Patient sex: M
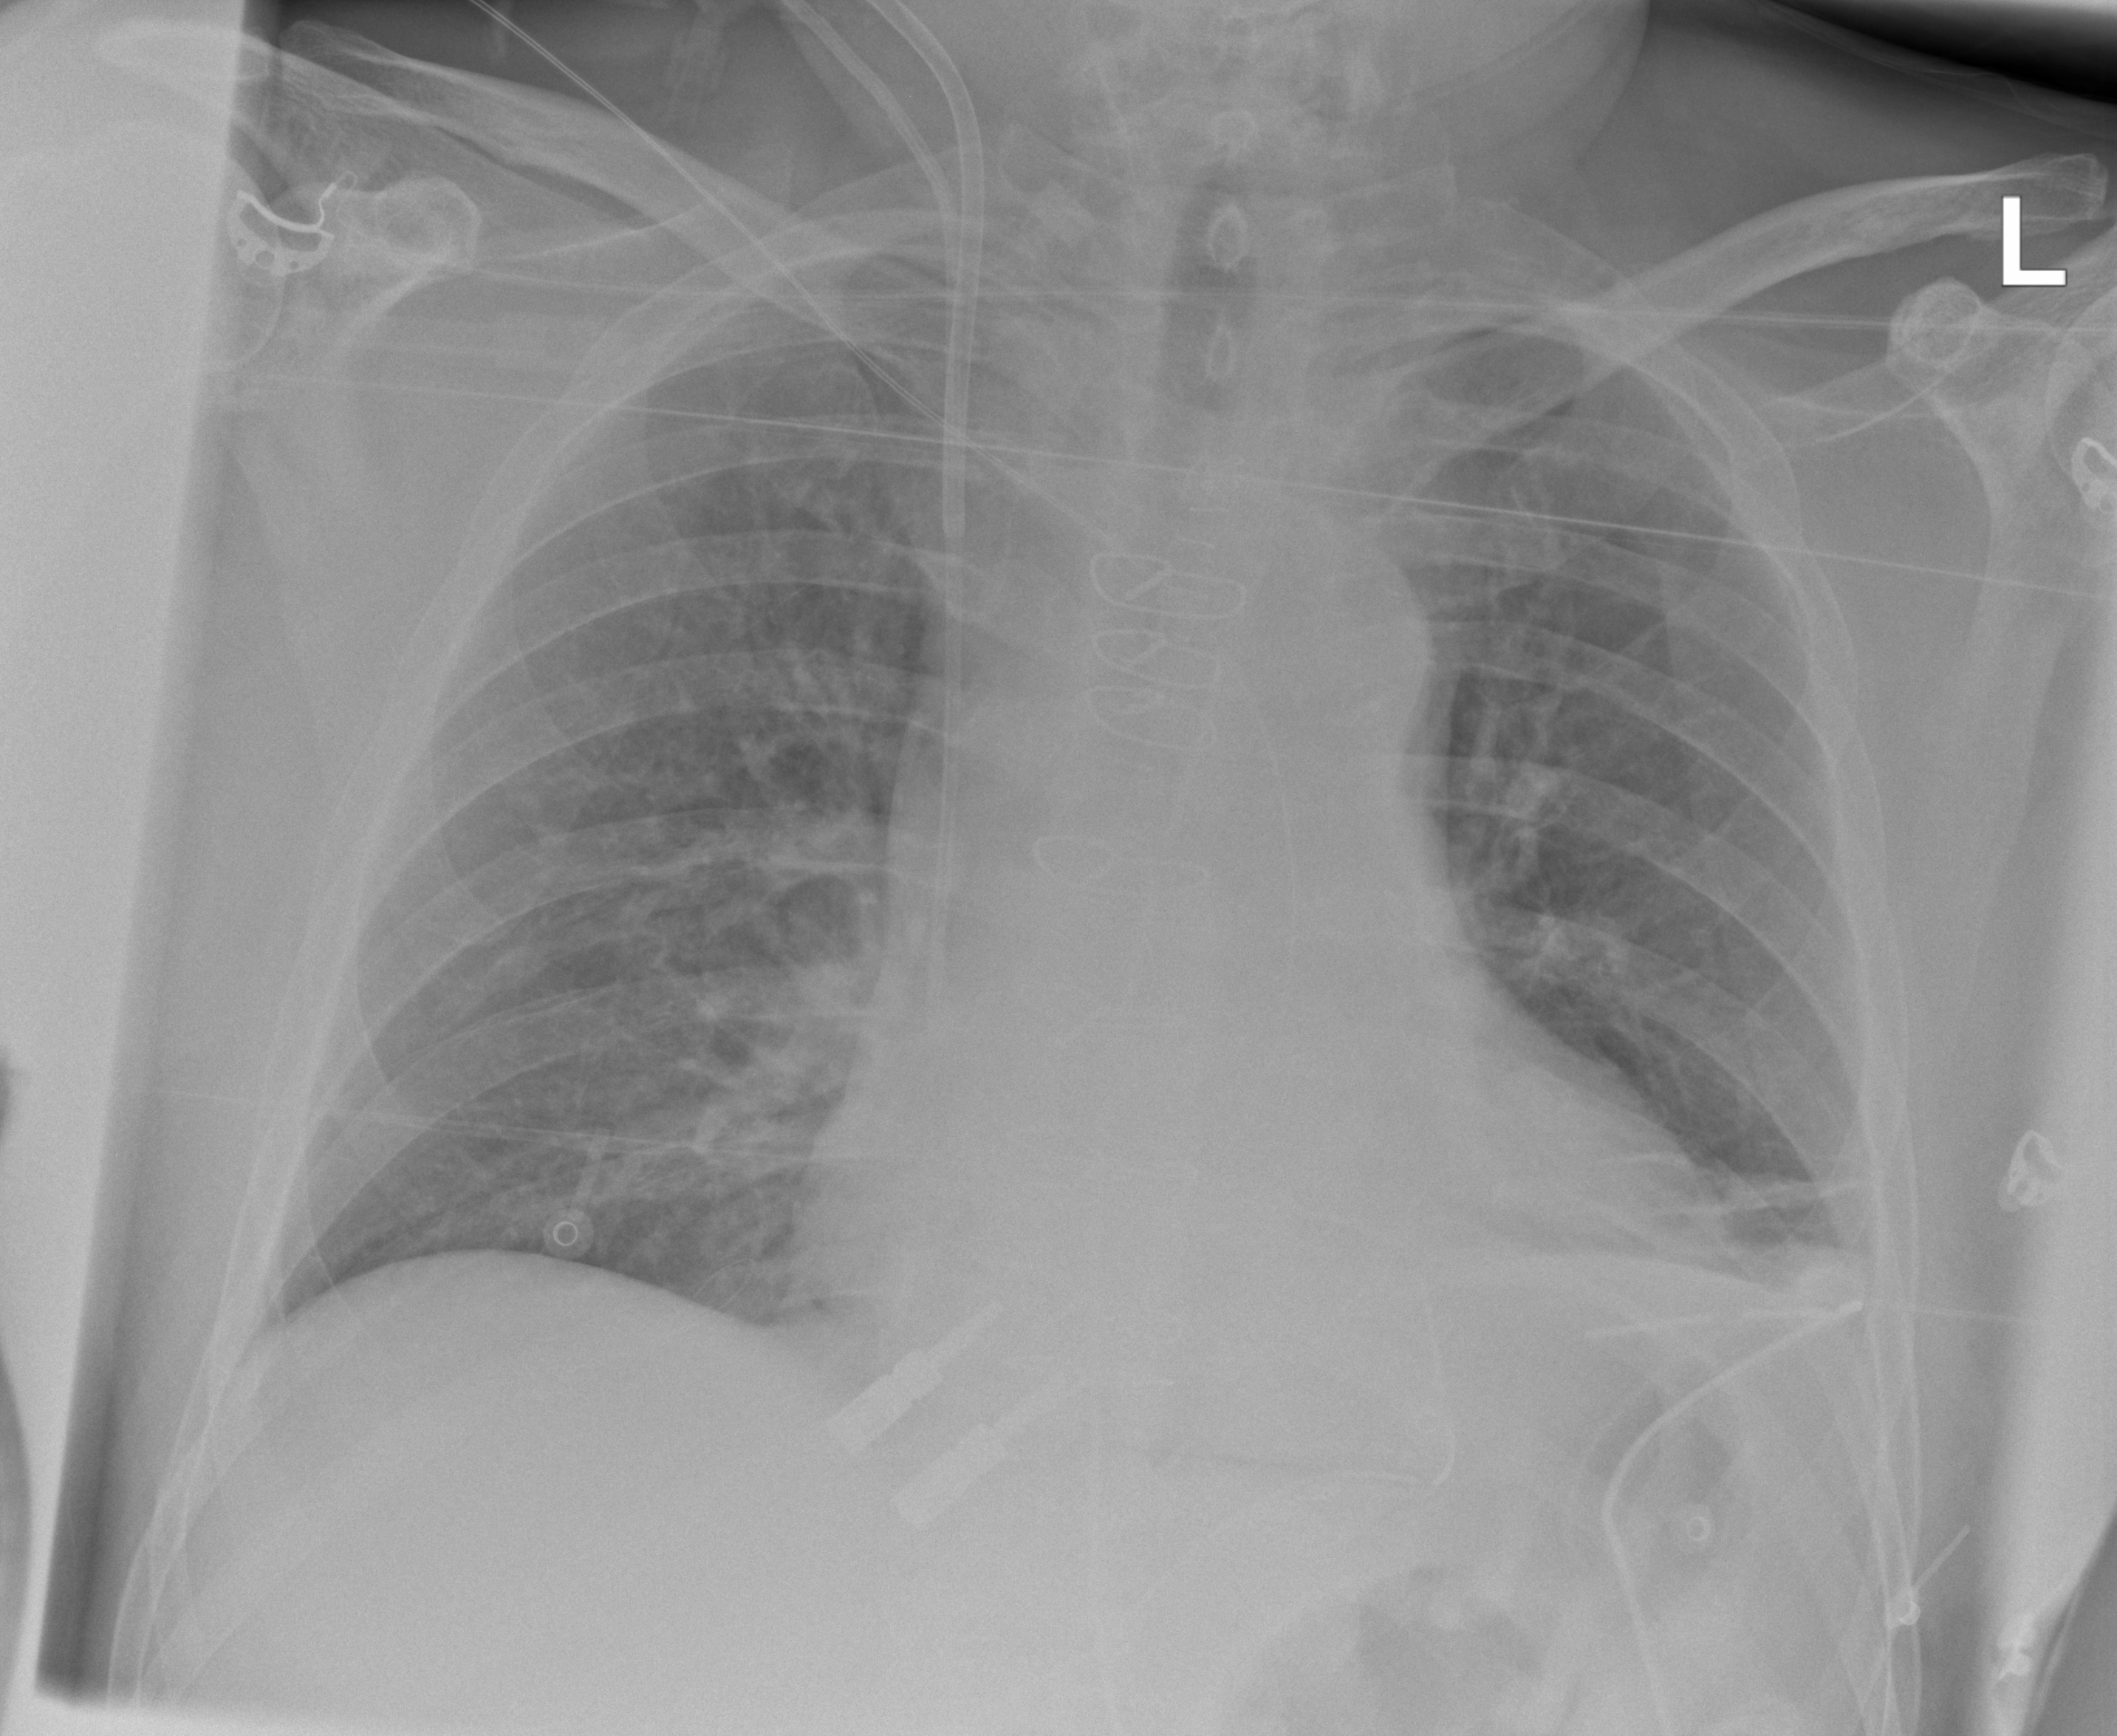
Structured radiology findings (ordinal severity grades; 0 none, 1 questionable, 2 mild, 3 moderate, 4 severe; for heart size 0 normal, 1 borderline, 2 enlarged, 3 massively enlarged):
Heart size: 1
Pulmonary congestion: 1
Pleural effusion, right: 0
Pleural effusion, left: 0
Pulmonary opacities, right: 0
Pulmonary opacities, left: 0
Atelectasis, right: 1
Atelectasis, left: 2